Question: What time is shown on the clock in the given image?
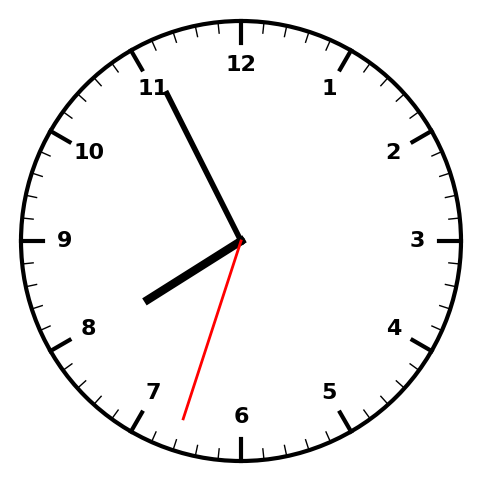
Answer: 07:55:33